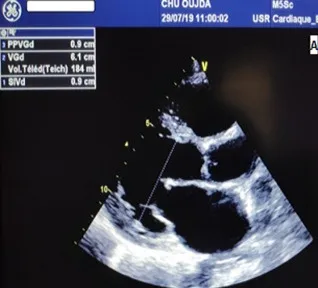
Transthoracic echocardiography (TTE) in long-axis view showing dilated LF with LVEDD of 61 mm.
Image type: radiology (ultrasound)